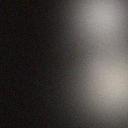
Screen state: off